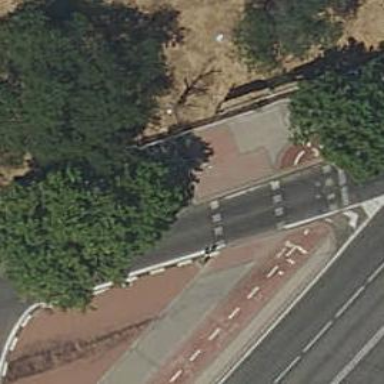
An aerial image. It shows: Crossing equipped with traffic signals. It is zebra crossing.